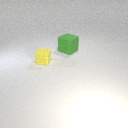
large green rubber cube to the right of small yellow rubber cube